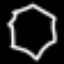
Label: octagon